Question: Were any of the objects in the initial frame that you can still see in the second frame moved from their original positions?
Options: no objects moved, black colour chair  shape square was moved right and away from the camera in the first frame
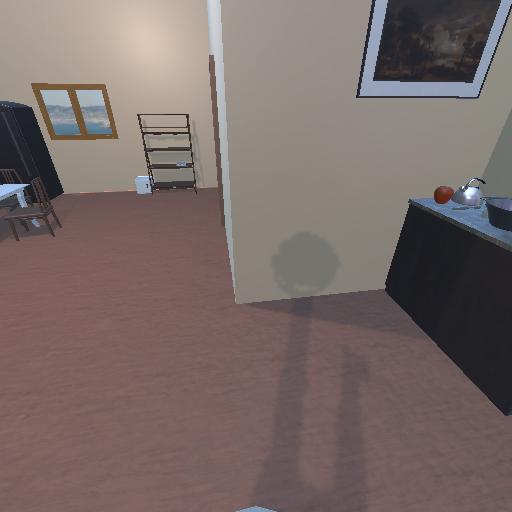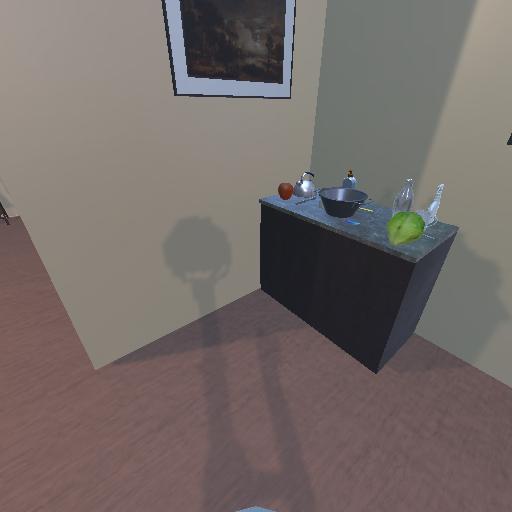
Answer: no objects moved